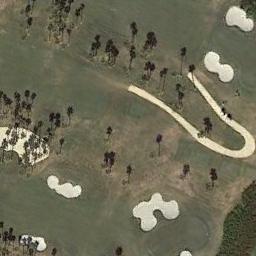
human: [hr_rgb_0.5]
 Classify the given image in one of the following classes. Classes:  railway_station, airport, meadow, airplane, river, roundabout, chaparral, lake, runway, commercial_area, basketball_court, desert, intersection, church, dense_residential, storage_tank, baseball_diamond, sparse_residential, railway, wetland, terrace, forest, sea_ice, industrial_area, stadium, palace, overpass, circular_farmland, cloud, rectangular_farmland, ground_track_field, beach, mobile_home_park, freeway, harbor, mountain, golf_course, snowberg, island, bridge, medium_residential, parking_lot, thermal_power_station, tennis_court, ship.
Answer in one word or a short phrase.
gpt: golf_course